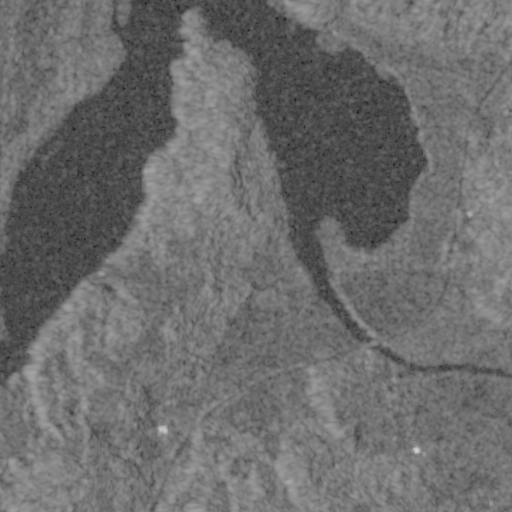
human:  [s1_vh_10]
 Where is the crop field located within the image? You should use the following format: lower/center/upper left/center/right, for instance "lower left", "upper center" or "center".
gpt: The crop field is located in the lower right of the image.
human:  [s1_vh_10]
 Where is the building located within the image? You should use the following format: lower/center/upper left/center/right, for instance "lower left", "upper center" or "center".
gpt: The building is located in the center of the image.
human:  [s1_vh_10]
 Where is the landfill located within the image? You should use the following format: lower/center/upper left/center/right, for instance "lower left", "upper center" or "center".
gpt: There is no landfill in the image.

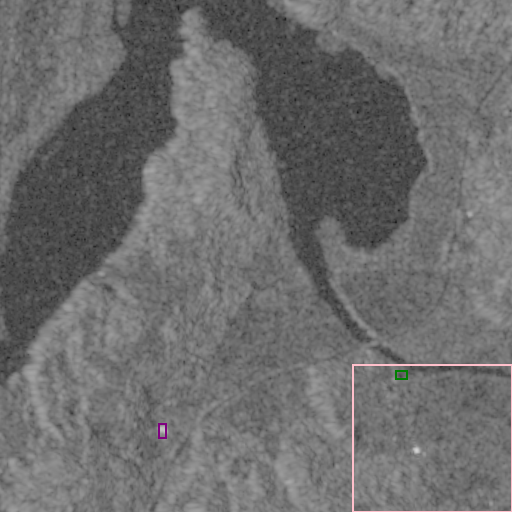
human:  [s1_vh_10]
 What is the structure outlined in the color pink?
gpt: The structure outlined in pink is a crop field.
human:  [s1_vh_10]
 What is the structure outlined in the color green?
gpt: The structure outlined in green is a parking lot.
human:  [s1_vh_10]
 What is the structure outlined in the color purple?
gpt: The structure outlined in purple is a building.
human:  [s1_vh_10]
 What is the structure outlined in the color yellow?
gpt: There is no yellow outline.